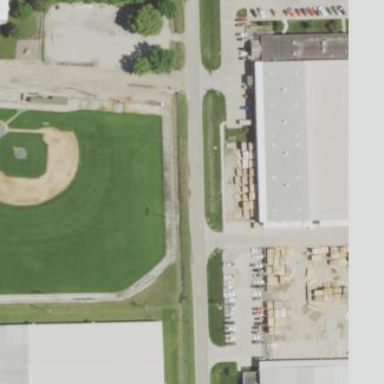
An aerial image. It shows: Baseball pitch for leisure land activities.